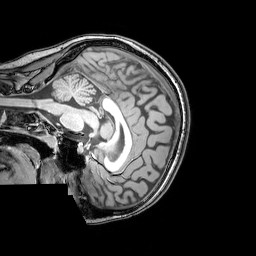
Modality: T1w
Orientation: sagittal
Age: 25
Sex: female
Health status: healthy
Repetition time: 0.081 s
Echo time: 0.037 s